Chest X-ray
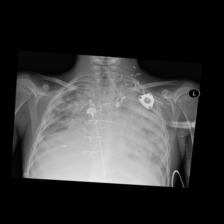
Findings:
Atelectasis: negative
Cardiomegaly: negative
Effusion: negative
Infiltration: negative
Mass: negative
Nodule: negative
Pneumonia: negative
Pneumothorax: negative
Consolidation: negative
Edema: negative
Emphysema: negative
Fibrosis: negative
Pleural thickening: negative
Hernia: negative